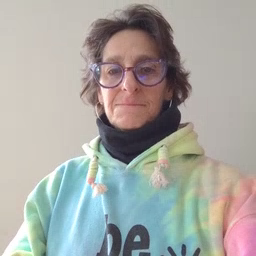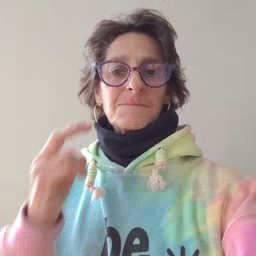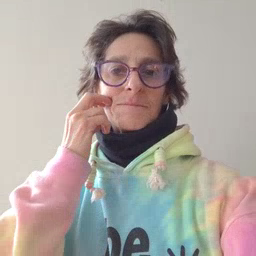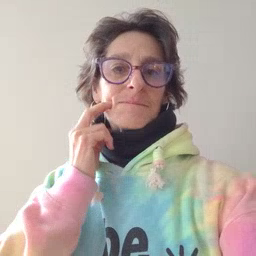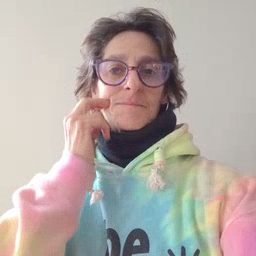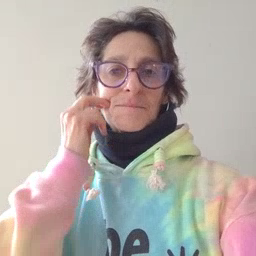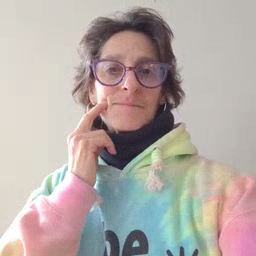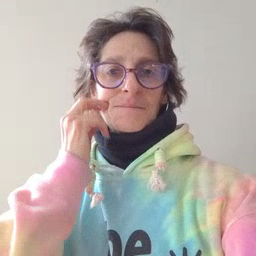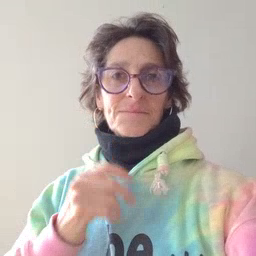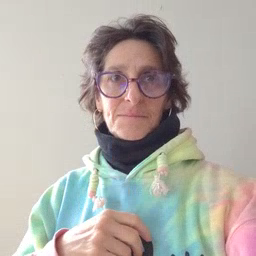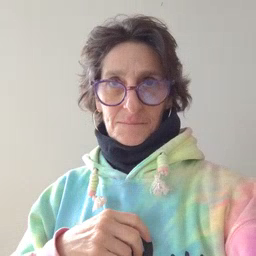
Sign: gum